Question: This is how model looks:
'''
type Board struct {
Id uint 'gorm:"primaryKey;autoIncrement;unique" json:"id"'
Owner uint 'json:"owner"'
Name string 'json:"name"'
Contributors datatypes.JSON 'gorm:"type:jsonb" json:"contributors"'
GeneratedLink string 'gorm:"default:''" json:"generated_link"'
Todos datatypes.JSON 'gorm:"type:jsonb" json:"todos"'
}
'''
This is how contributors value looks in the postgresql column:

and how to make query that checks that contributors array contains for example 20?
i tried to do like this: 'database.DB.Where("contributors IN ?", 20).Find(&contBoards)'
but got error: 'ERROR: syntax error at or near "$1" (SQLSTATE 42601)'
Please any ideas, any options.
P.S using gorm, postgresql
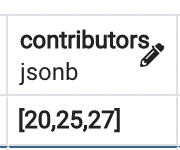
Answer: You use 'IN' operator in the 'WHERE' clause to check if a value matches any value in a list of values.
'IN' expects an explicit list of values (or a subquery).
I have created a sample scenario for your case as follows :
'''
contributors := []int{20, 25, 27}
var tmp []string
for _, v := range contributors {
tmp = append(tmp, fmt.Sprint(v))
}
query := "SELECT * from table_name where contributors in (" + strings.Join(tmp, ",") + ")"
'''
OR
'ANY' works with arrays. This can be useful if you have the list of values already in an array.
With 'ANY' operator you can search for only one value.
'''
select * from table_name where value = ANY(contributors);
'''
If you want to search multiple values, you can use '@>' operator.
'@>' is the "contains" operator.
Defined for several data types as follows :
arrays: <URL>
range types: <URL>
geometric types: <URL>
JSON (and JSONB): <URL>
For better understanding you can refer this link : <URL>